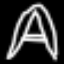
Label: The Eiffel Tower